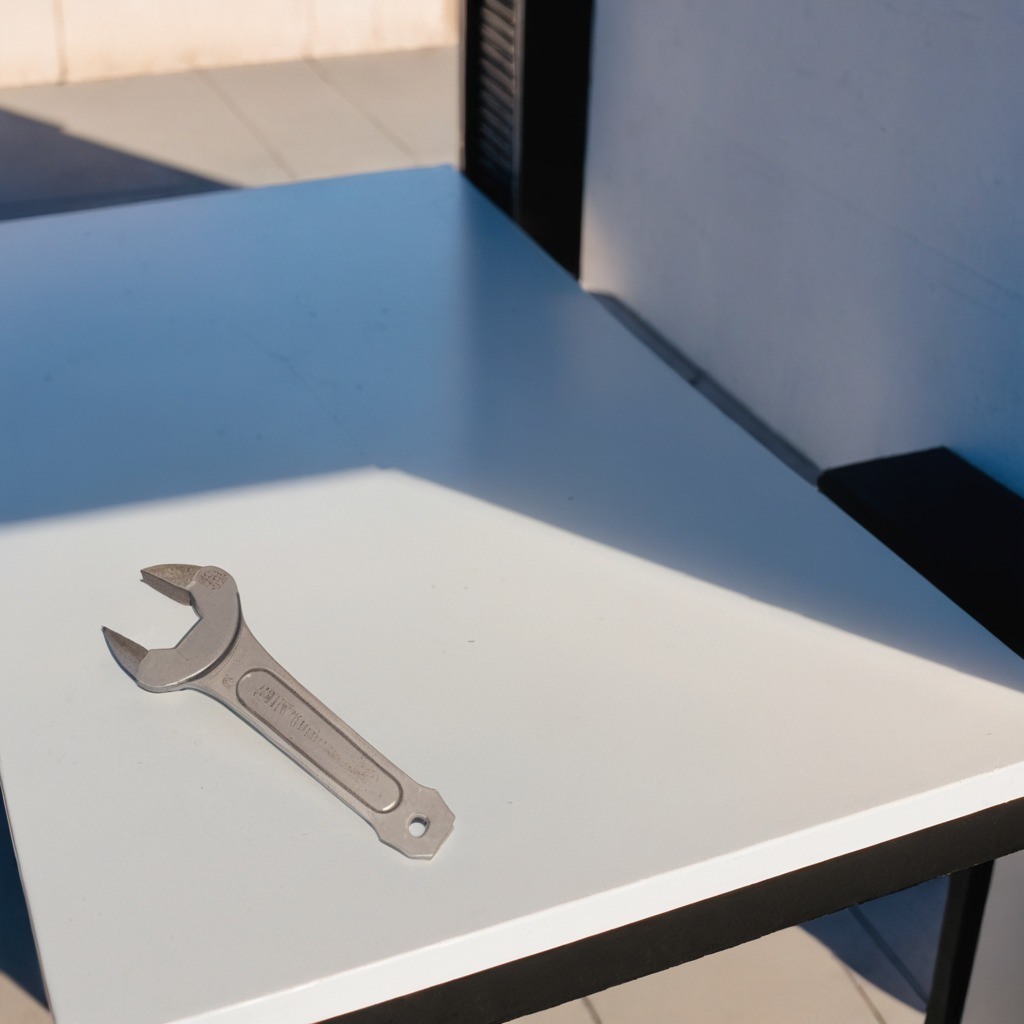
An wrench lies on the table.